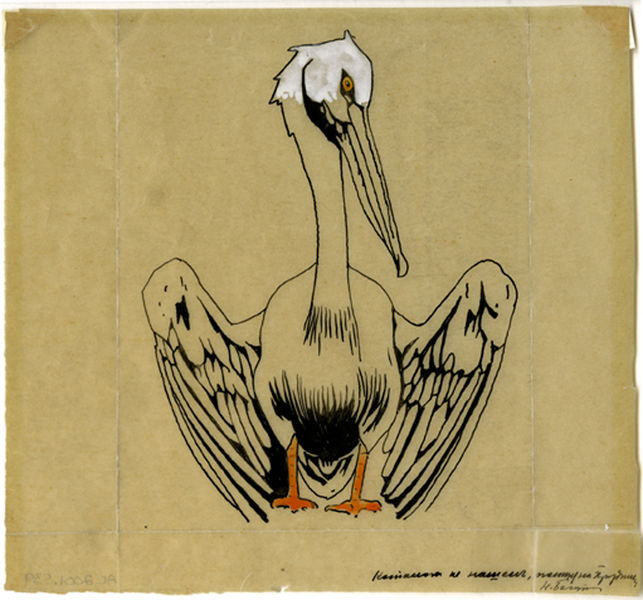
Titel: A Pelican, A Pelican
Standort: Amherst (Massachusetts, USA)
Institution: Mead Art Museum, Amherst College
Schlagwörter: feathers, white, black, print, brown, feather, head, orange, feet, drawing, paper, bird, sketch, wings, neck, design, ink, signature, eye, colour, beak, pelican